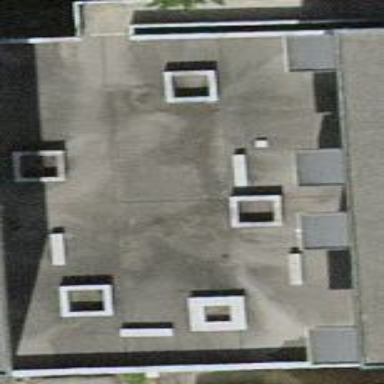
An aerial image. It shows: Group of garages.